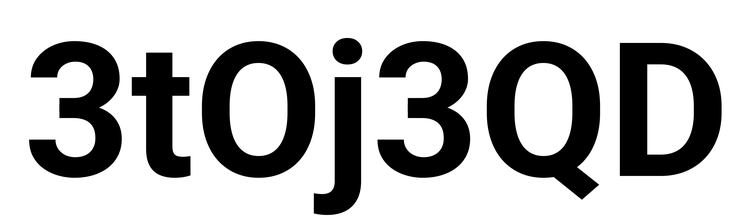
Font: Roboto_Bold